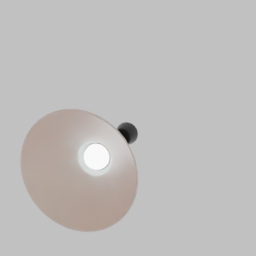
Label: lighting